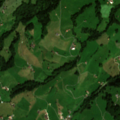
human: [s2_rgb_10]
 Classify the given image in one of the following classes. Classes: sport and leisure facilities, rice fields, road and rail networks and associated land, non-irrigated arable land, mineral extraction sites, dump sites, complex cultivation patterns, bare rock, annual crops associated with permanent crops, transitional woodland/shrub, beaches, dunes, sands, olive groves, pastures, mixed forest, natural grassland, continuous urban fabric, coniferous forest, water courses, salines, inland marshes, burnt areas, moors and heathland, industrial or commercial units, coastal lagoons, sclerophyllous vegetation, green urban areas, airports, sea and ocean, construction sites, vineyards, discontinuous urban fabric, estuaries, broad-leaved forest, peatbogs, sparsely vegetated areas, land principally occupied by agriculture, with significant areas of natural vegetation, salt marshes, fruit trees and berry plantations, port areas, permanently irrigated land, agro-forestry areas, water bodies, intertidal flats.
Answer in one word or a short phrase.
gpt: discontinuous urban fabric, complex cultivation patterns, coniferous forest, mixed forest